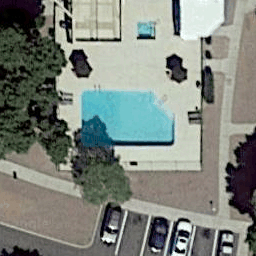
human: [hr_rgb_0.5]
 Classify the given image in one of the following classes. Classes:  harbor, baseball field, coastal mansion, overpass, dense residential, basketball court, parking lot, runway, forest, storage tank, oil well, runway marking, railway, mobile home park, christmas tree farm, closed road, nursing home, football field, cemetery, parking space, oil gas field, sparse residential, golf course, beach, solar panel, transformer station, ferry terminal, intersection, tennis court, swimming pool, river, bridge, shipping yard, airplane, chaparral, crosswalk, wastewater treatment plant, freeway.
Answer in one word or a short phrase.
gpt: swimming pool